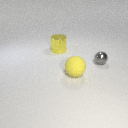
large yellow rubber sphere in front of large yellow metal cylinder